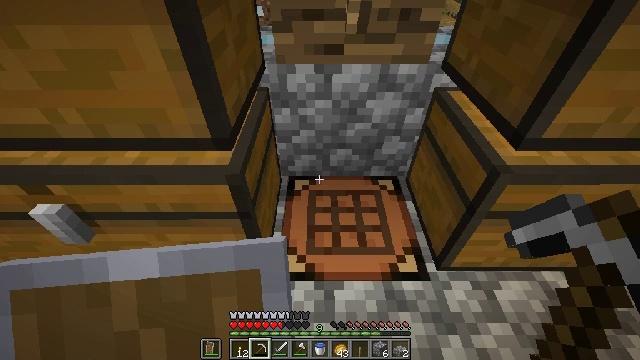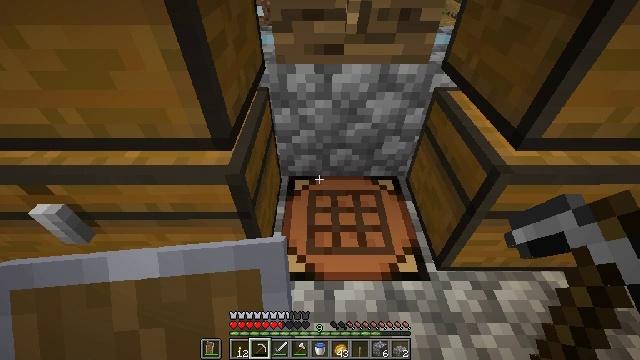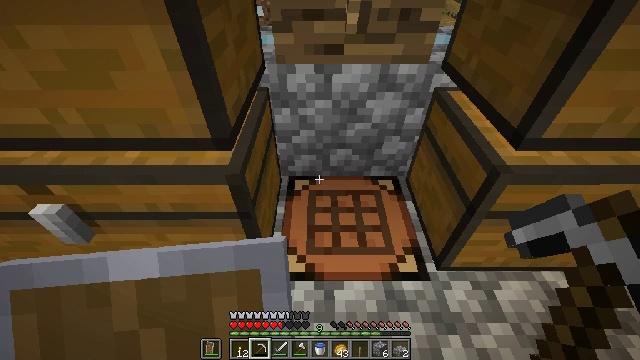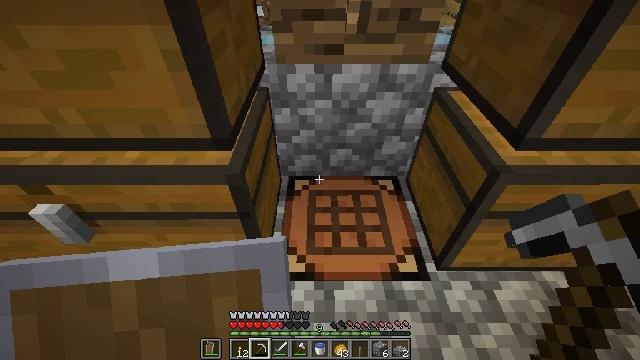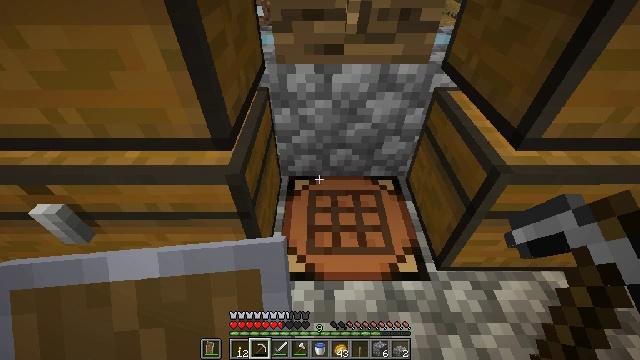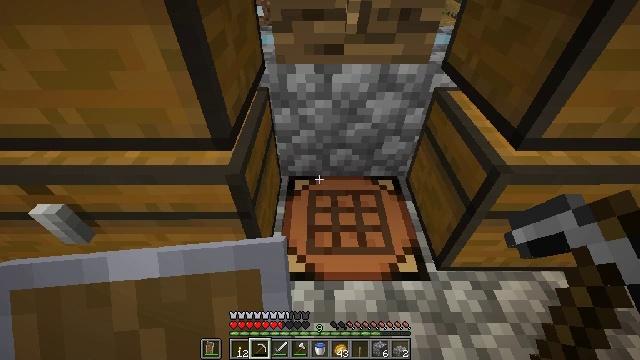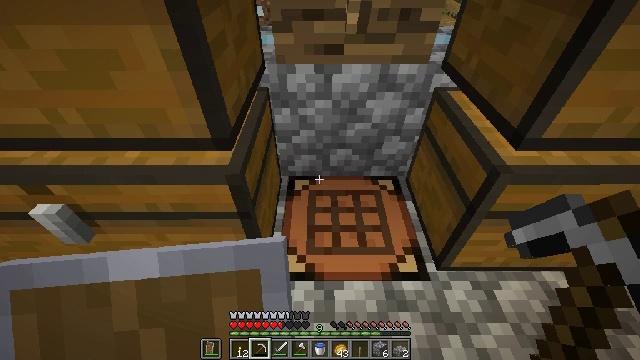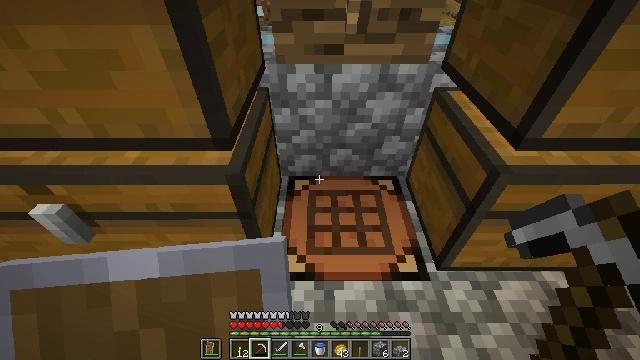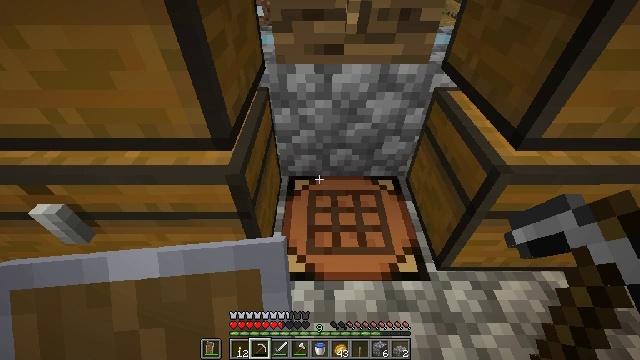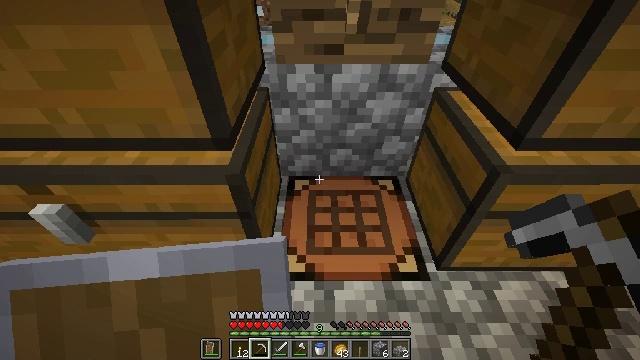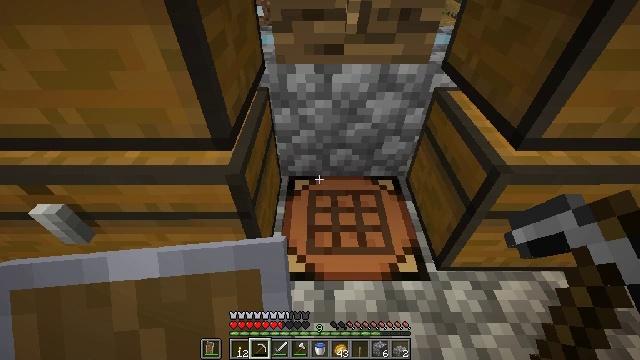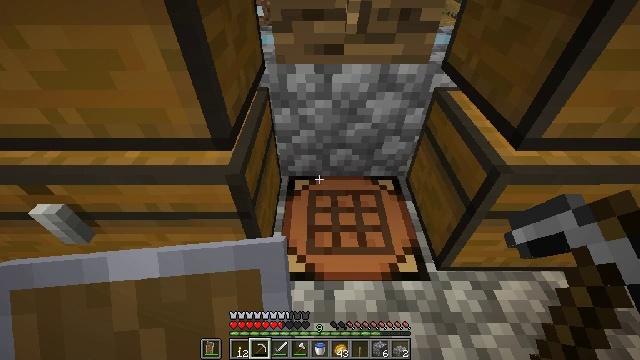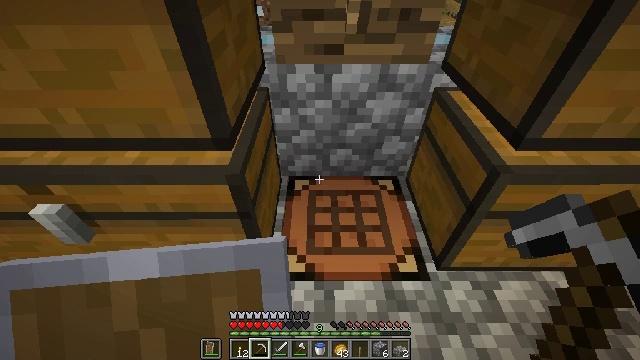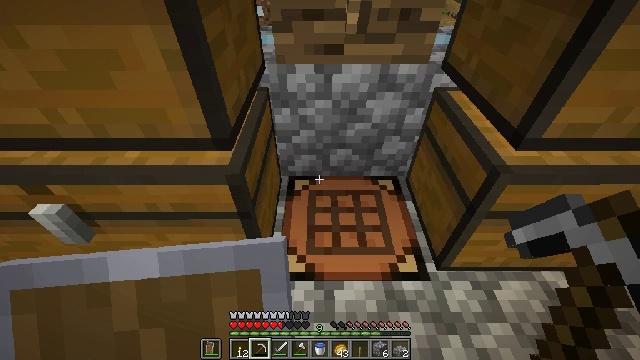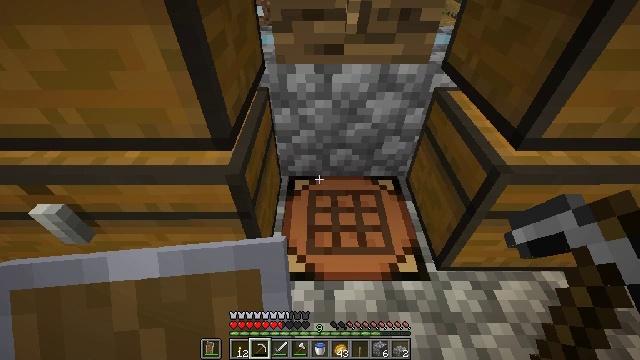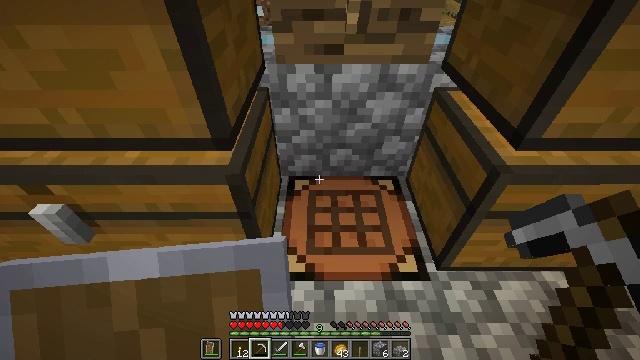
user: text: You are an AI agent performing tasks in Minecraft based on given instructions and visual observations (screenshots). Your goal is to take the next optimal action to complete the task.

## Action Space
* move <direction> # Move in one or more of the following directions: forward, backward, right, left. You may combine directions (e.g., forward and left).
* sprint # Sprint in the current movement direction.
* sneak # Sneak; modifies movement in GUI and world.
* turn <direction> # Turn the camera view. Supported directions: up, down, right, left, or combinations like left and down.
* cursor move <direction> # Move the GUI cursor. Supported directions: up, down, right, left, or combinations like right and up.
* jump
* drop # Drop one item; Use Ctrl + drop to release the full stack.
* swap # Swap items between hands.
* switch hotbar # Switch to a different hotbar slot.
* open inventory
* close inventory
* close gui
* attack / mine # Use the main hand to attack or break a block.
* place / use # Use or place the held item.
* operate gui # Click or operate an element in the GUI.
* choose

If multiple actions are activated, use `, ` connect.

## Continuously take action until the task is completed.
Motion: motion action
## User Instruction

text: Take materials to the crafting table and make a repeater.
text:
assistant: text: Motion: no_op
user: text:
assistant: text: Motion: no_op
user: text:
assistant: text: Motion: no_op
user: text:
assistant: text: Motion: no_op
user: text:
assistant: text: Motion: no_op
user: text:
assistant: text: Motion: no_op
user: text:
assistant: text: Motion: no_op
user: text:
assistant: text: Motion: no_op
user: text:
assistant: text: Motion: no_op
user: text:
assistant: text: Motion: no_op
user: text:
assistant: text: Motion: no_op
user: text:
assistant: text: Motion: no_op
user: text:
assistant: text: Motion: no_op
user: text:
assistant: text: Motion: no_op
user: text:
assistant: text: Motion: no_op
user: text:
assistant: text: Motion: no_op
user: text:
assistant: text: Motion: no_op
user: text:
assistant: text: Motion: no_op
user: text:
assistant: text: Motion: no_op
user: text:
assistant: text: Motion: no_op
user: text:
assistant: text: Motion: no_op
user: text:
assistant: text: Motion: no_op
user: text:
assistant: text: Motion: no_op
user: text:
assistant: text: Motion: no_op
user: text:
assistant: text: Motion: no_op
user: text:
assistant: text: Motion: no_op
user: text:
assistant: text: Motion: no_op
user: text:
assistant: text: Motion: no_op
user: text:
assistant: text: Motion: no_op
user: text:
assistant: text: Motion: no_op